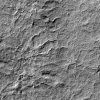
Atmospheric dust classification: not_dusty